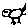
Label: bird